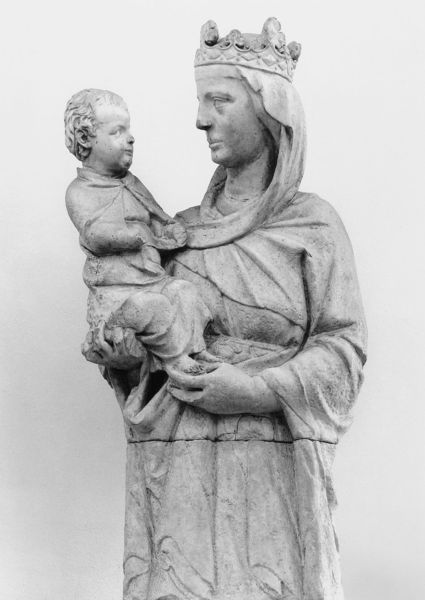
Titel: Madonna mit Kind (Madonna del Colloquio)
Künstler: Giovanni Pisano
Institution: Pisa, Museo dell’Opera del Duomo
Schlagwörter: hand, kopf, körper, schatten, umhang, weiß, sitzen, brust, finger, frau, kleid, marmor, nase, schwarz, blick, schleier, tuch, arm, augen, falten, gesicht, halten, stein, tragen, hände, schauen, kirche, figur, gewand, kind, mutter, england, gotik, krone, locken, skulptur, statue, lächeln, füße, baby, büste, jungfrau, schnitt, schwarzweiß, rom, doppelkinn, christus, jesus, jesus christus, mittelalter, königin, ansehen, maria, madonna, mutter gottes, christentum, christi, römisch, erlöser, riss, anblicken, gottesmutter, jesuskind, himmelskönigin, kunstwerk, messias, gottessohn, sohn gottes, unsere liebe frau, heilige maria, christkind, steinbüste, madonna mit dem kind, christkönig, heilland, erretter, jesus von nazaret, gottesgebärerin, maria von nazaret